Aerial crown-view tile of a tropical tree (Barro Colorado Island, Panama), acquired 20240716:
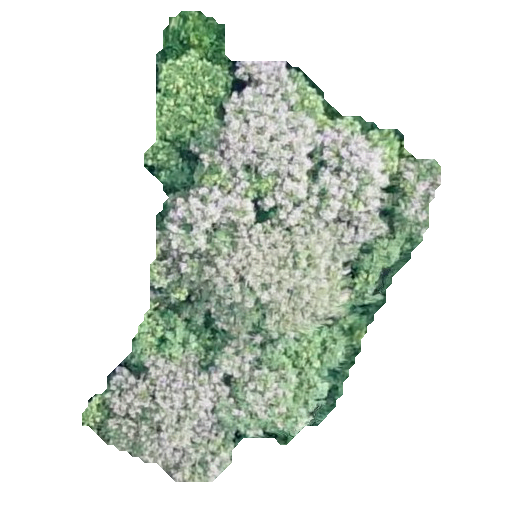
Species: Dipteryx oleifera
GBIF accepted scientific name: Dipteryx oleifera
Crown area: 146.941 m²